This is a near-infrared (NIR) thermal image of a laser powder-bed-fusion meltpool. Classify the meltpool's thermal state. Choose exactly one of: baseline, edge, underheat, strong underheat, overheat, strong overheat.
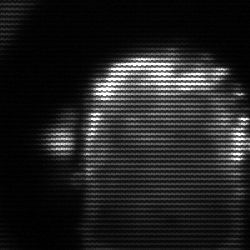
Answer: baseline